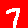
Digit: 7